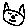
Label: cat